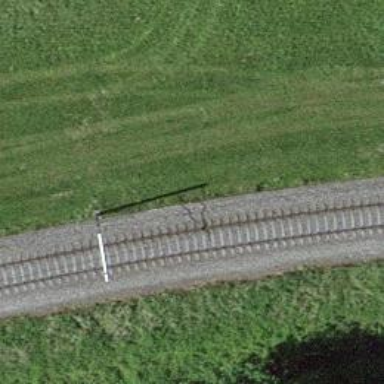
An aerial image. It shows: Single-track electrified railway with contact line.